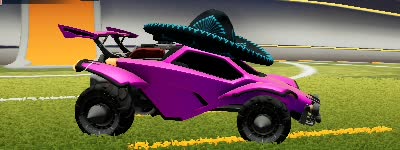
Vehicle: octane